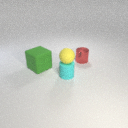
small yellow rubber sphere above small cyan rubber cylinder